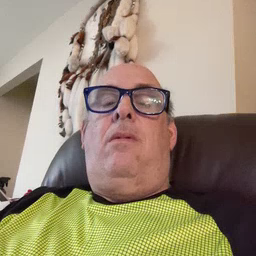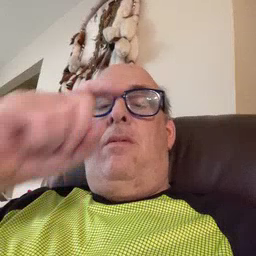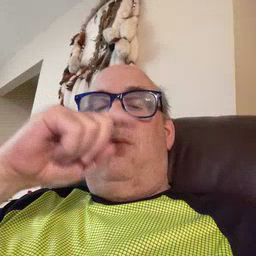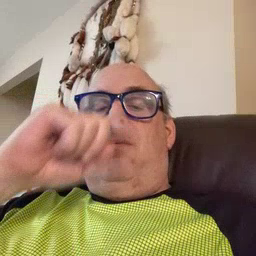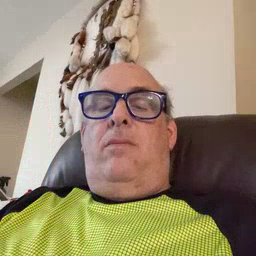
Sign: doll